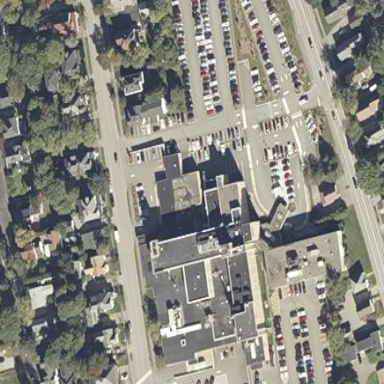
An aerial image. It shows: Healthcare facility identified as hospital.